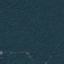
Land use / land cover: Forest